Question: Why is this 'fsockopen' so slow compared to the same request from a browser?
php fsockopen: '0.254' secs
browser: '0.070' secs
# fsockopen request
'''
$time = microtime(true);
if($fp = fsockopen('ssl://domain.com', 443, $errno, $errstr, 20)){
echo "
".(microtime(true) - $time);
$this->request = 'POST '.$path.' HTTP/1.1'.$crlf
.'Host: '.$this->host.$crlf
.'Content-Type: application/x-www-form-urlencoded'.$crlf
.'Content-Length: '.$content_length.$crlf
.'Connection: Close'.$crlf.$crlf
.$body;
fwrite($fp, $this->request);
while($line = fgets($fp)){
if($line !== false){
$this->response .= $line;
}
}
fclose($fp);
}
echo "
".(microtime(true) - $time);
'''
# fsockopen results
'''
0.18865990638733
0.25424790382385
'''
# request from browser

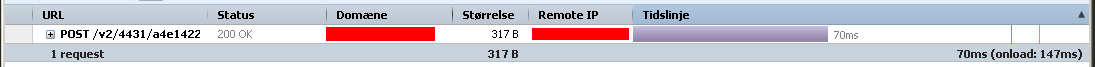
Answer: I found a solution here
<URL>